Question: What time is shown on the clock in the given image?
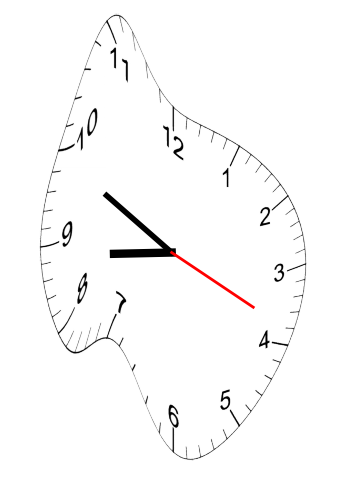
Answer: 08:49:19